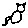
Label: cat